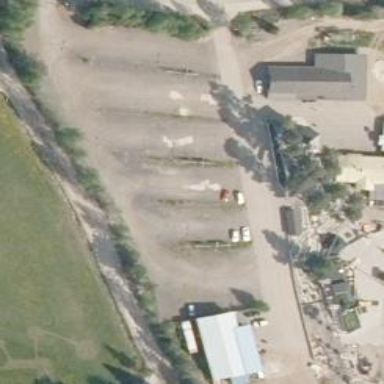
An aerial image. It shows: Parking area with unpaved surface.